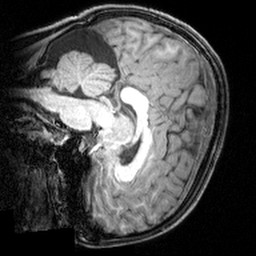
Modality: T1w
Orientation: sagittal
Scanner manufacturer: siemens
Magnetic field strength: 3 T
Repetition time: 1.9 s
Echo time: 0.00397 s